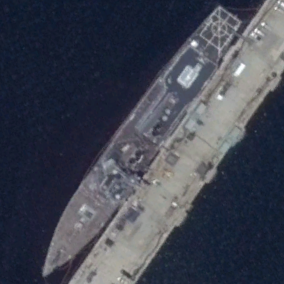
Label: destroyer